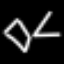
Label: diamond